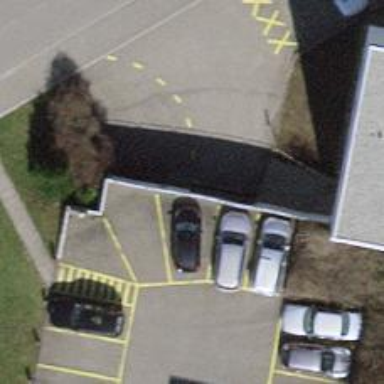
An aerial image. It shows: Parking entrance.